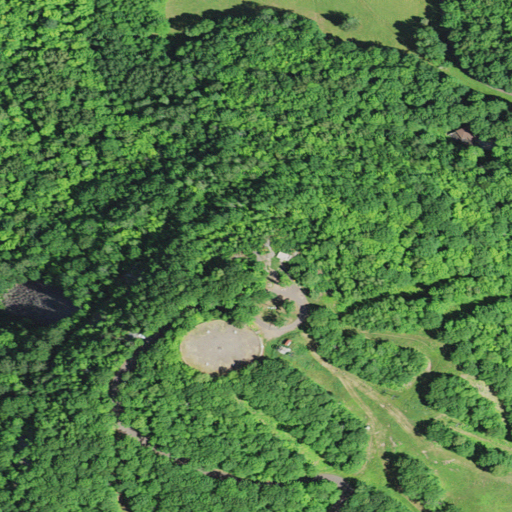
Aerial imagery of mountain in Michigan named Mount Zion containing deciduous forest, mixed forest, woody wetlands, open development, and grassland